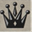
Piece: bQ